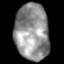
Tissue: lung
Cell type: T cells
Senescence score: 0.1512
Nuclear area (px): 1893
Mean DAPI intensity: 145.316